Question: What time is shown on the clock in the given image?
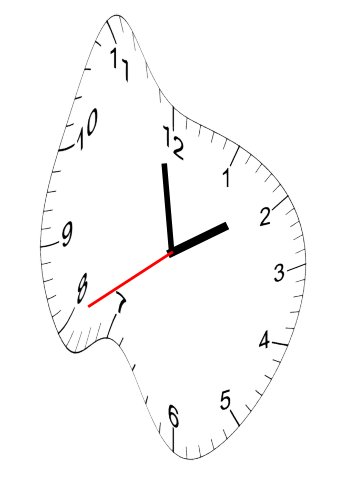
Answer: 01:58:40